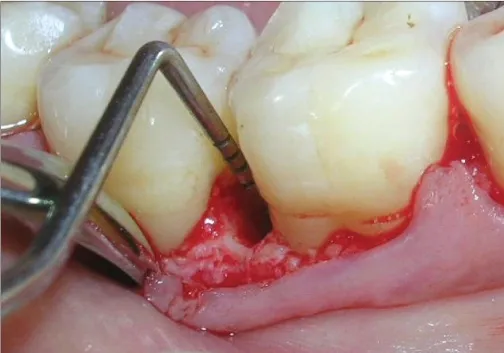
A defect of 7 mm distal to 46 seen on surgical exposure.
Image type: medical_photograph (other_medical_photograph)